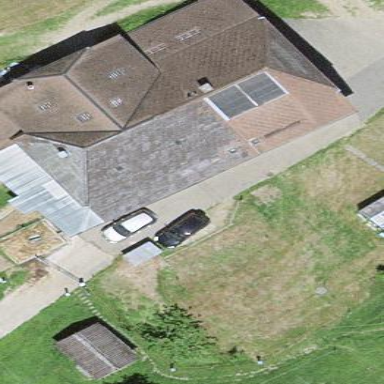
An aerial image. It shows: Farm building.